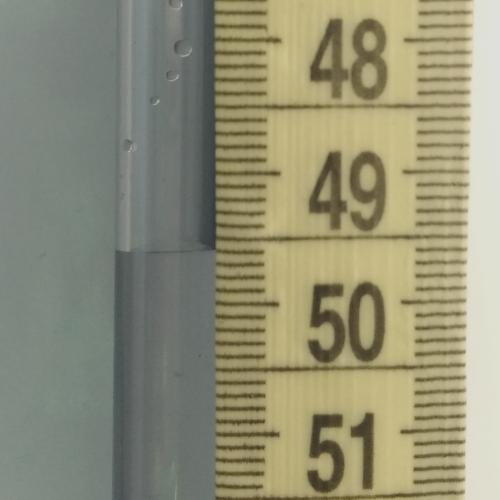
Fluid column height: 49.6 cm